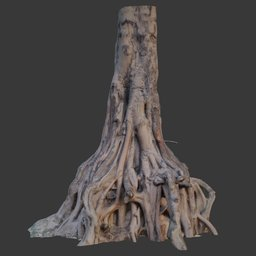
Label: nature